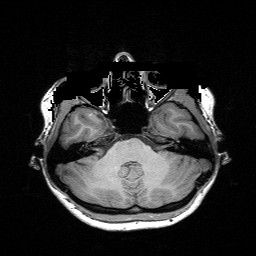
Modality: T1w
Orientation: coronal